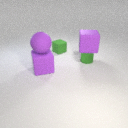
large purple rubber cube in front of small green metal cylinder